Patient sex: M
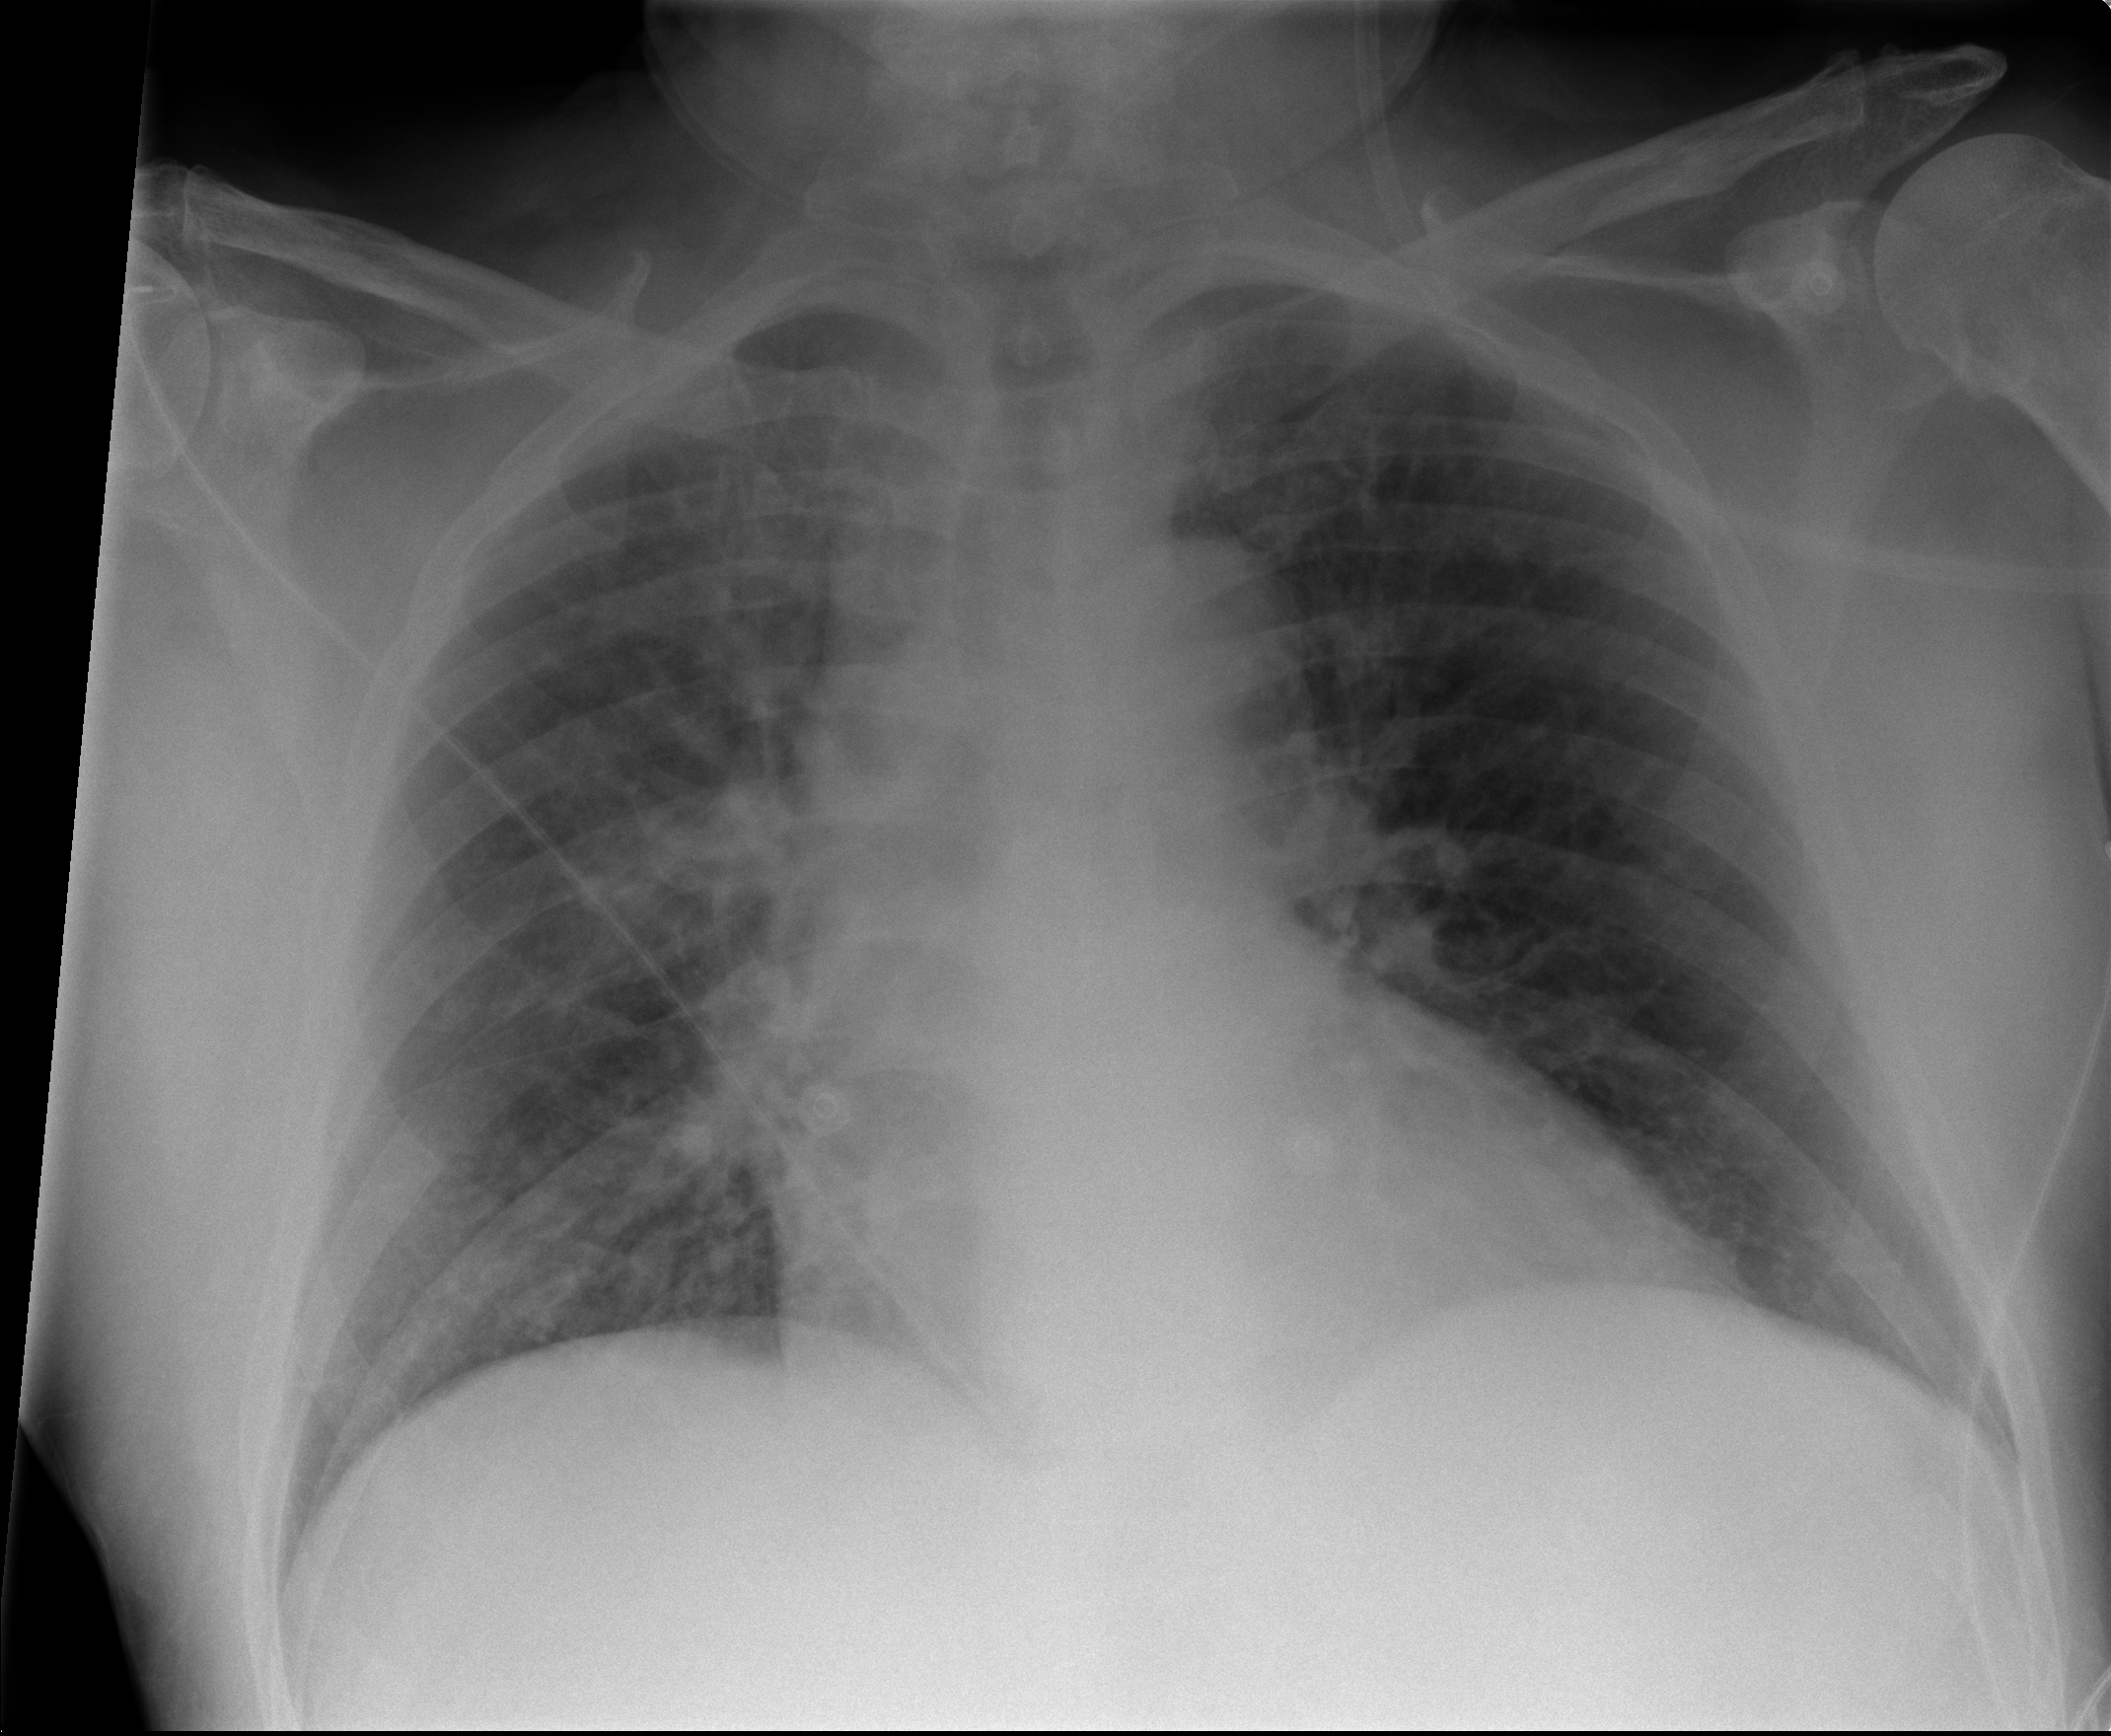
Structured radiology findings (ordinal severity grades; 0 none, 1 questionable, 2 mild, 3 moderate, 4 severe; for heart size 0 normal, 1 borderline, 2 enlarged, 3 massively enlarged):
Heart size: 1
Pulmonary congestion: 2
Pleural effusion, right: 0
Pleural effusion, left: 0
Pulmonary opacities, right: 0
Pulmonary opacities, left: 0
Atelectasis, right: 0
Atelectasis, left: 0